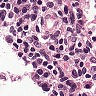
Metastatic tissue present: no